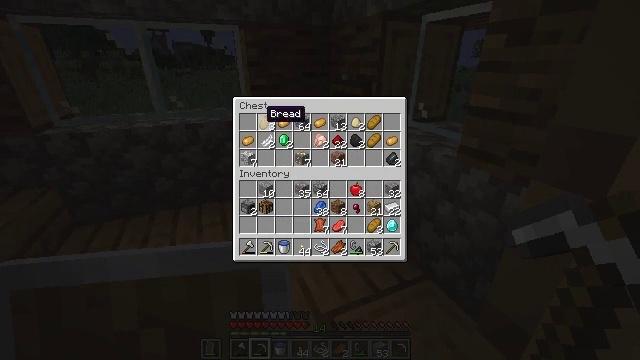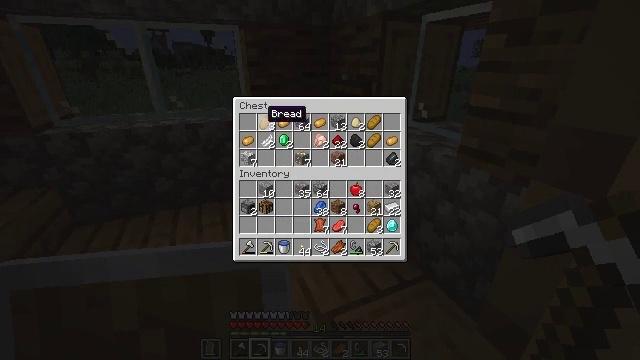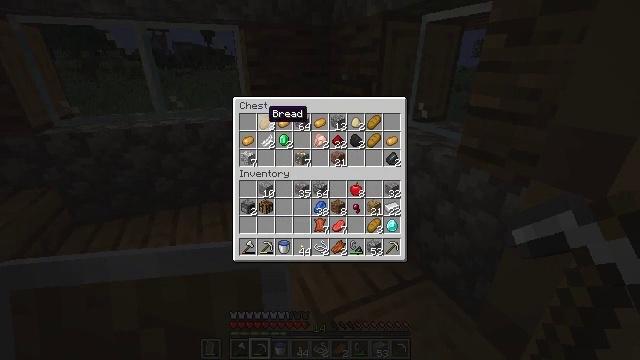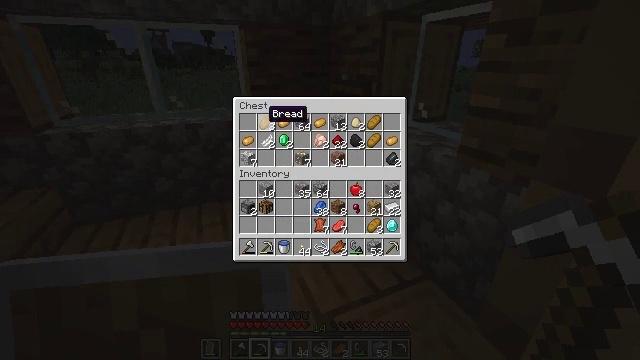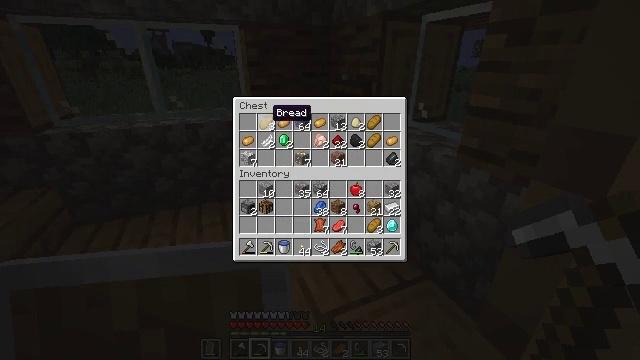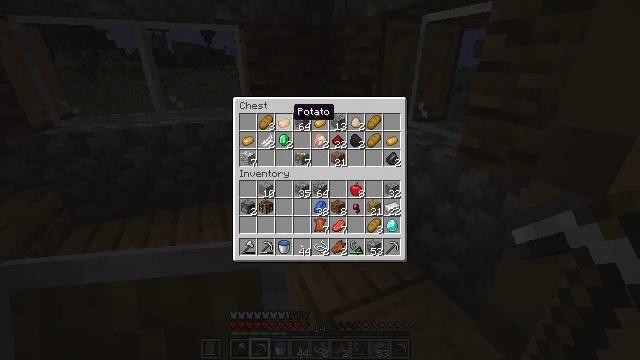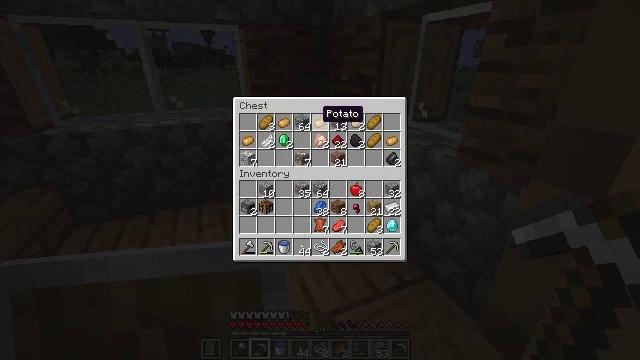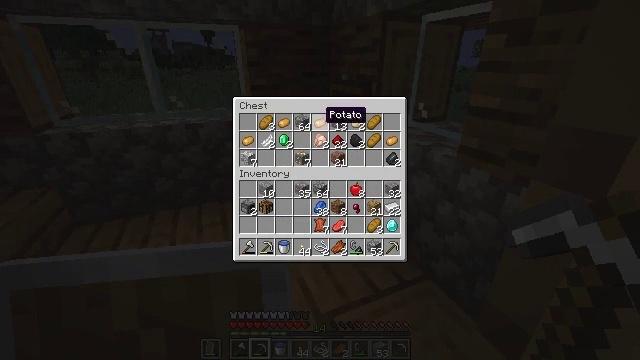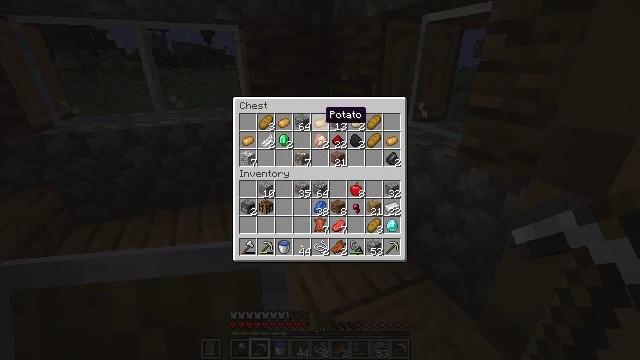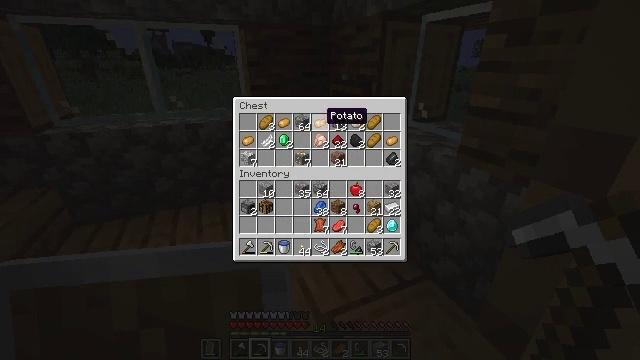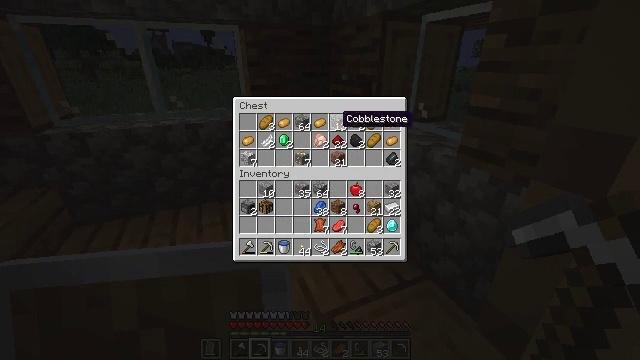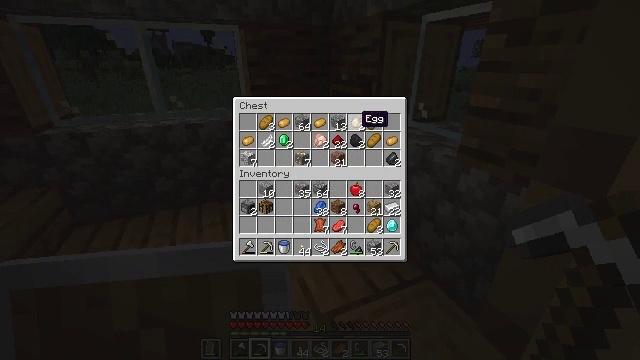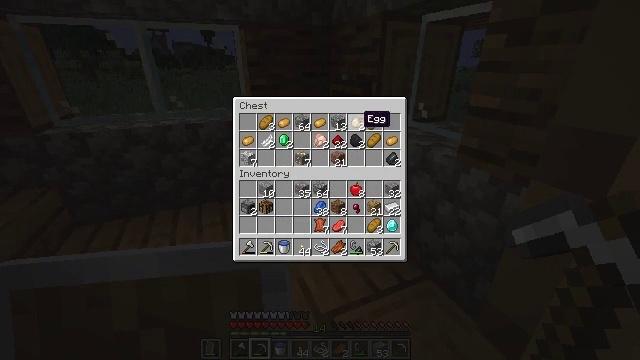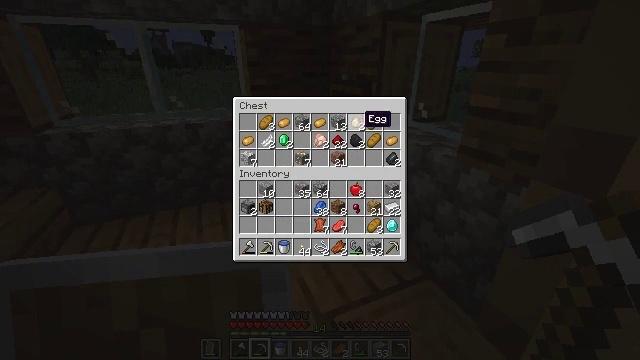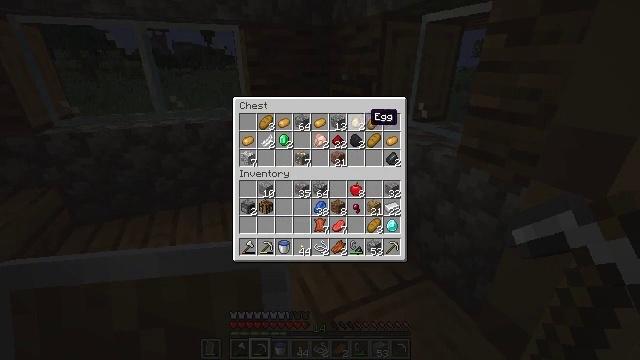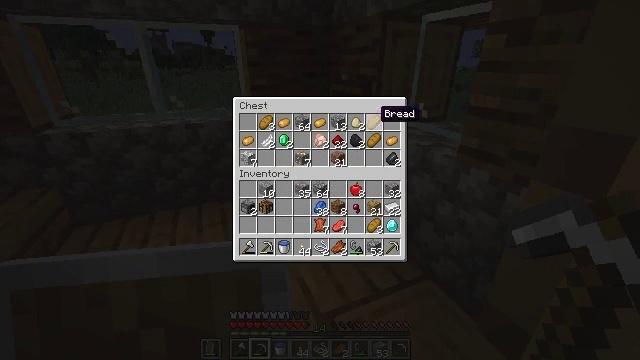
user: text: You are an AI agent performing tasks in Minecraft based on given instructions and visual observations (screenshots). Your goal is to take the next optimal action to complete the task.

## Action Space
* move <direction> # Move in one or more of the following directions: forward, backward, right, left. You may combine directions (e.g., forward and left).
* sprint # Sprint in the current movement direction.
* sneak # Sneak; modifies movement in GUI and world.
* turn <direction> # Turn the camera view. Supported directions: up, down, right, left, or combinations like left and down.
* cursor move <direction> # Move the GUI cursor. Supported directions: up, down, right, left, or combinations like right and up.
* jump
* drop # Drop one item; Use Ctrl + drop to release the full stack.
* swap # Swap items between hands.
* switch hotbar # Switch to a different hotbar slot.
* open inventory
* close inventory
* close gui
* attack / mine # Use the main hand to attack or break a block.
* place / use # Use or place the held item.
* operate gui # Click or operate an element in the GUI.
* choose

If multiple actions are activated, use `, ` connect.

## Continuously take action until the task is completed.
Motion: motion action
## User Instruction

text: Gather the yellow bed by attacking it.
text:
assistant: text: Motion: sneak, operate gui
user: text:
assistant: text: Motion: sneak, operate gui
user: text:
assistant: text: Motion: sneak, operate gui
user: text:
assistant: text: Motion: sneak
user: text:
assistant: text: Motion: sneak, cursor move right
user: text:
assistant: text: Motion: sneak, cursor move right
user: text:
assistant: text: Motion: sneak
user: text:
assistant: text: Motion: sneak
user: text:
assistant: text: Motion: sneak
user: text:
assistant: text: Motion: sneak, cursor move right
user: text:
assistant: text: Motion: sneak, cursor move right
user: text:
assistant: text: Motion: sneak
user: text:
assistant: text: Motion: sneak
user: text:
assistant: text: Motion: sneak
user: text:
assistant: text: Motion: sneak, cursor move right
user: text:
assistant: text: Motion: sneak
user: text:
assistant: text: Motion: sneak, operate gui
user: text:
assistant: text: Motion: sneak, operate gui
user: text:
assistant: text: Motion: sneak
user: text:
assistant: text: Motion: sneak
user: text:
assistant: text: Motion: sneak, operate gui
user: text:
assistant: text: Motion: sneak, operate gui
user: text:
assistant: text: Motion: sneak, operate gui
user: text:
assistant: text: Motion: sneak
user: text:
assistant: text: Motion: sneak
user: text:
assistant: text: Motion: sneak
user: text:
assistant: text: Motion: sneak
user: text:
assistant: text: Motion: sneak
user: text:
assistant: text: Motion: sneak, cursor move left
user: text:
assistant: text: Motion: sneak, cursor move left and down